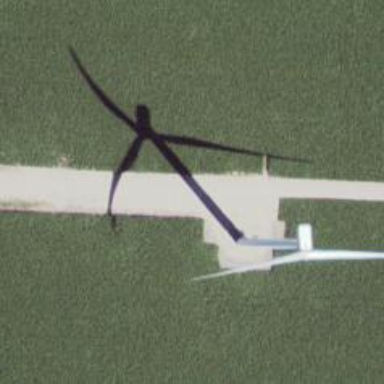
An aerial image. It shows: Wind generator powered by wind. The generator type is horizontal axis and it uses wind turbines.